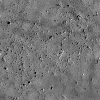
Atmospheric dust classification: not_dusty